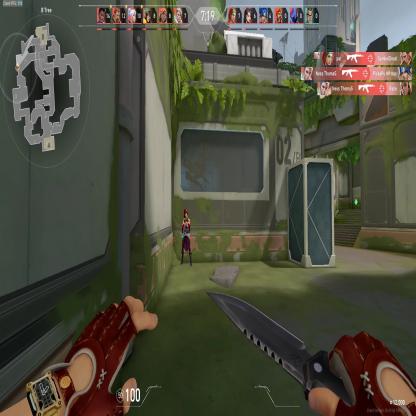
Label: enemy